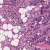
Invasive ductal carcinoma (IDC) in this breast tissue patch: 1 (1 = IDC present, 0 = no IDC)